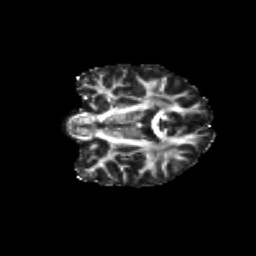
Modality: FA
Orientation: coronal
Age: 11
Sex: male
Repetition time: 9.4 s
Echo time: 0.089 s